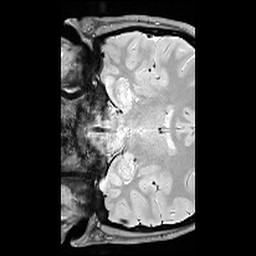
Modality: T1w
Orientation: coronal
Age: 30
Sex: female
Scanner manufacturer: siemens
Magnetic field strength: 3 T
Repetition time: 6.5 s
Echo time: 0.016 s